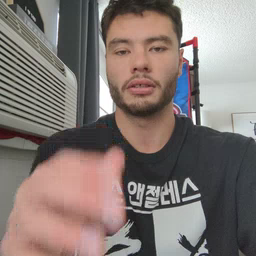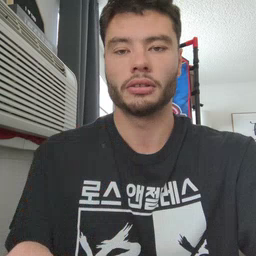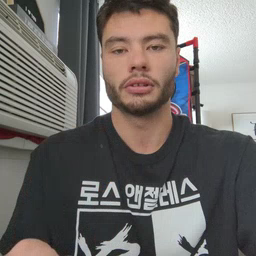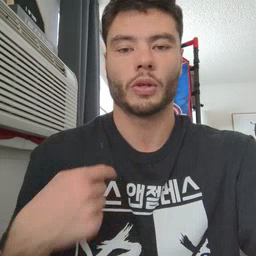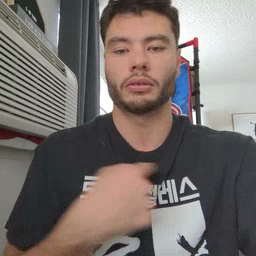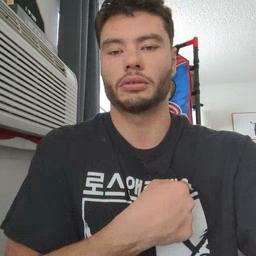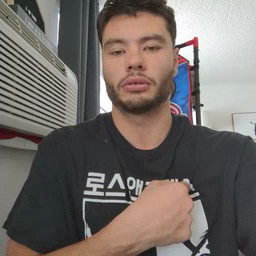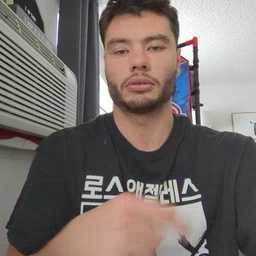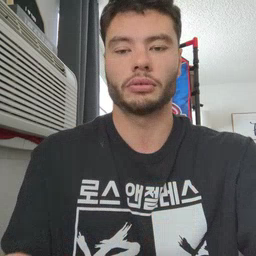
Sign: weus